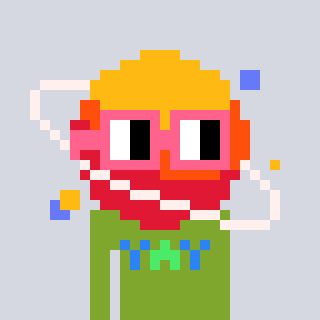
a pixel art character with square pink glasses, a saturn-shaped head and a slimegreen-colored body on a cool background